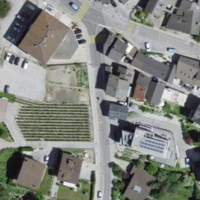
EUNIS habitat code: 54
Species observed at this site:
Cantharis rustica